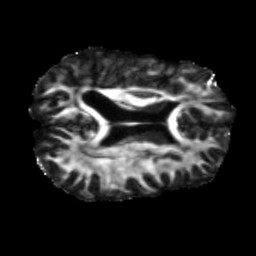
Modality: FA
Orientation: axial
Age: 42
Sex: male
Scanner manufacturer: siemens
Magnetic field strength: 3 T
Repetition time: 5.47 s
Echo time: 0.0854 s